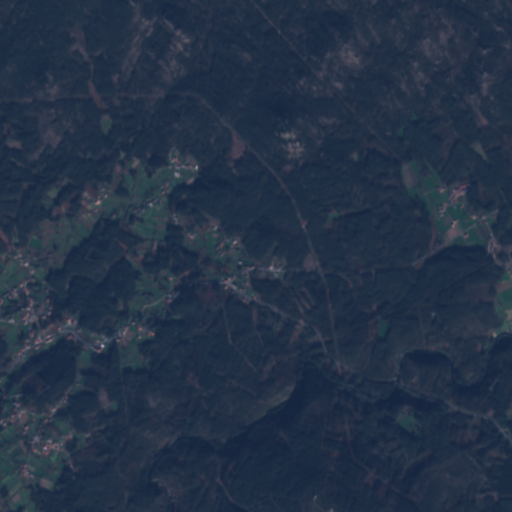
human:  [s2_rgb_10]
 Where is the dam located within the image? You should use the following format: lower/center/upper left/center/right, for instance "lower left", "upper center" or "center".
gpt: The dam is located in the lower right of the image.
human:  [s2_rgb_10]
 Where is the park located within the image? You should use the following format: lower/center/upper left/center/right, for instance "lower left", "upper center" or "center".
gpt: The park is located in the lower left of the image.
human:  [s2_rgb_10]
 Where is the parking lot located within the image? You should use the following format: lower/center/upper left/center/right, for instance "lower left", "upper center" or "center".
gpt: The parking lot is located in the lower left of the image.
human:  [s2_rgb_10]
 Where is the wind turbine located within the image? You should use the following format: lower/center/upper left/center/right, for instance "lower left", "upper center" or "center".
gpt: The wind turbine is located in the lower right of the image.
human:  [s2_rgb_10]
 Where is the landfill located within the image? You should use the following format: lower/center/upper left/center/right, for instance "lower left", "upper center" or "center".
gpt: There is no landfill in the image.